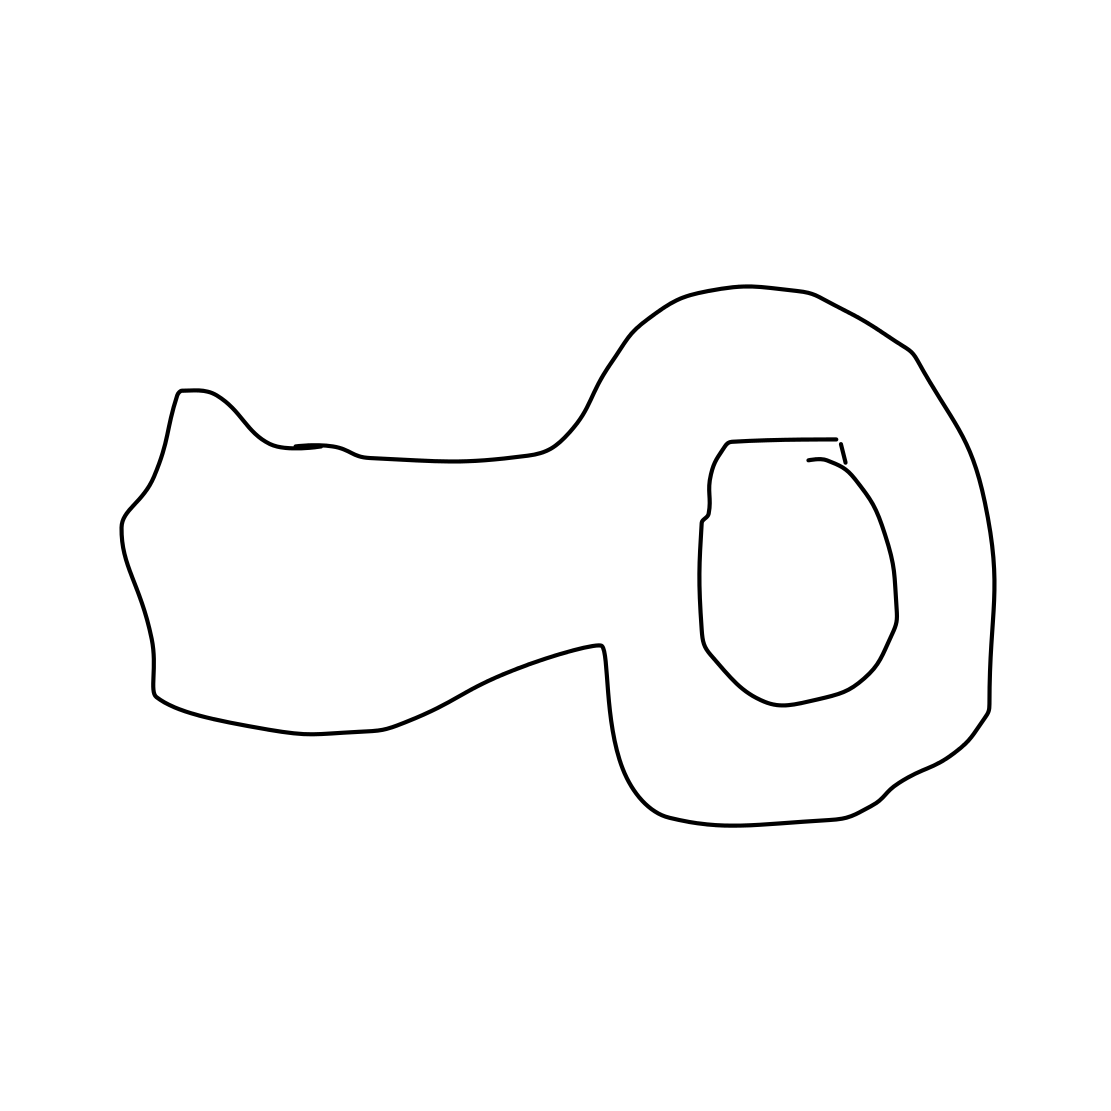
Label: bottle opener